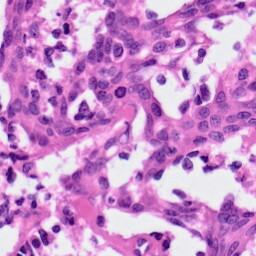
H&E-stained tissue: Ovarian